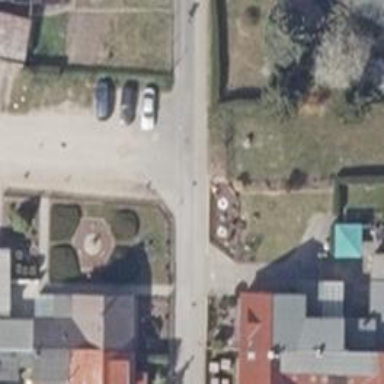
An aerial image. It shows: Residential road.